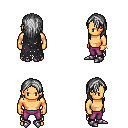
a pixel art fantasy rpg character, male body template, human, tanned skin, black tattered cape, magenta pants, gray long hairstyle, bracelets, metal boots, four views (front, back, left, right), 2x2 character sprite sheet, small pixel art, hard edges, no anti-aliasing